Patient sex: F
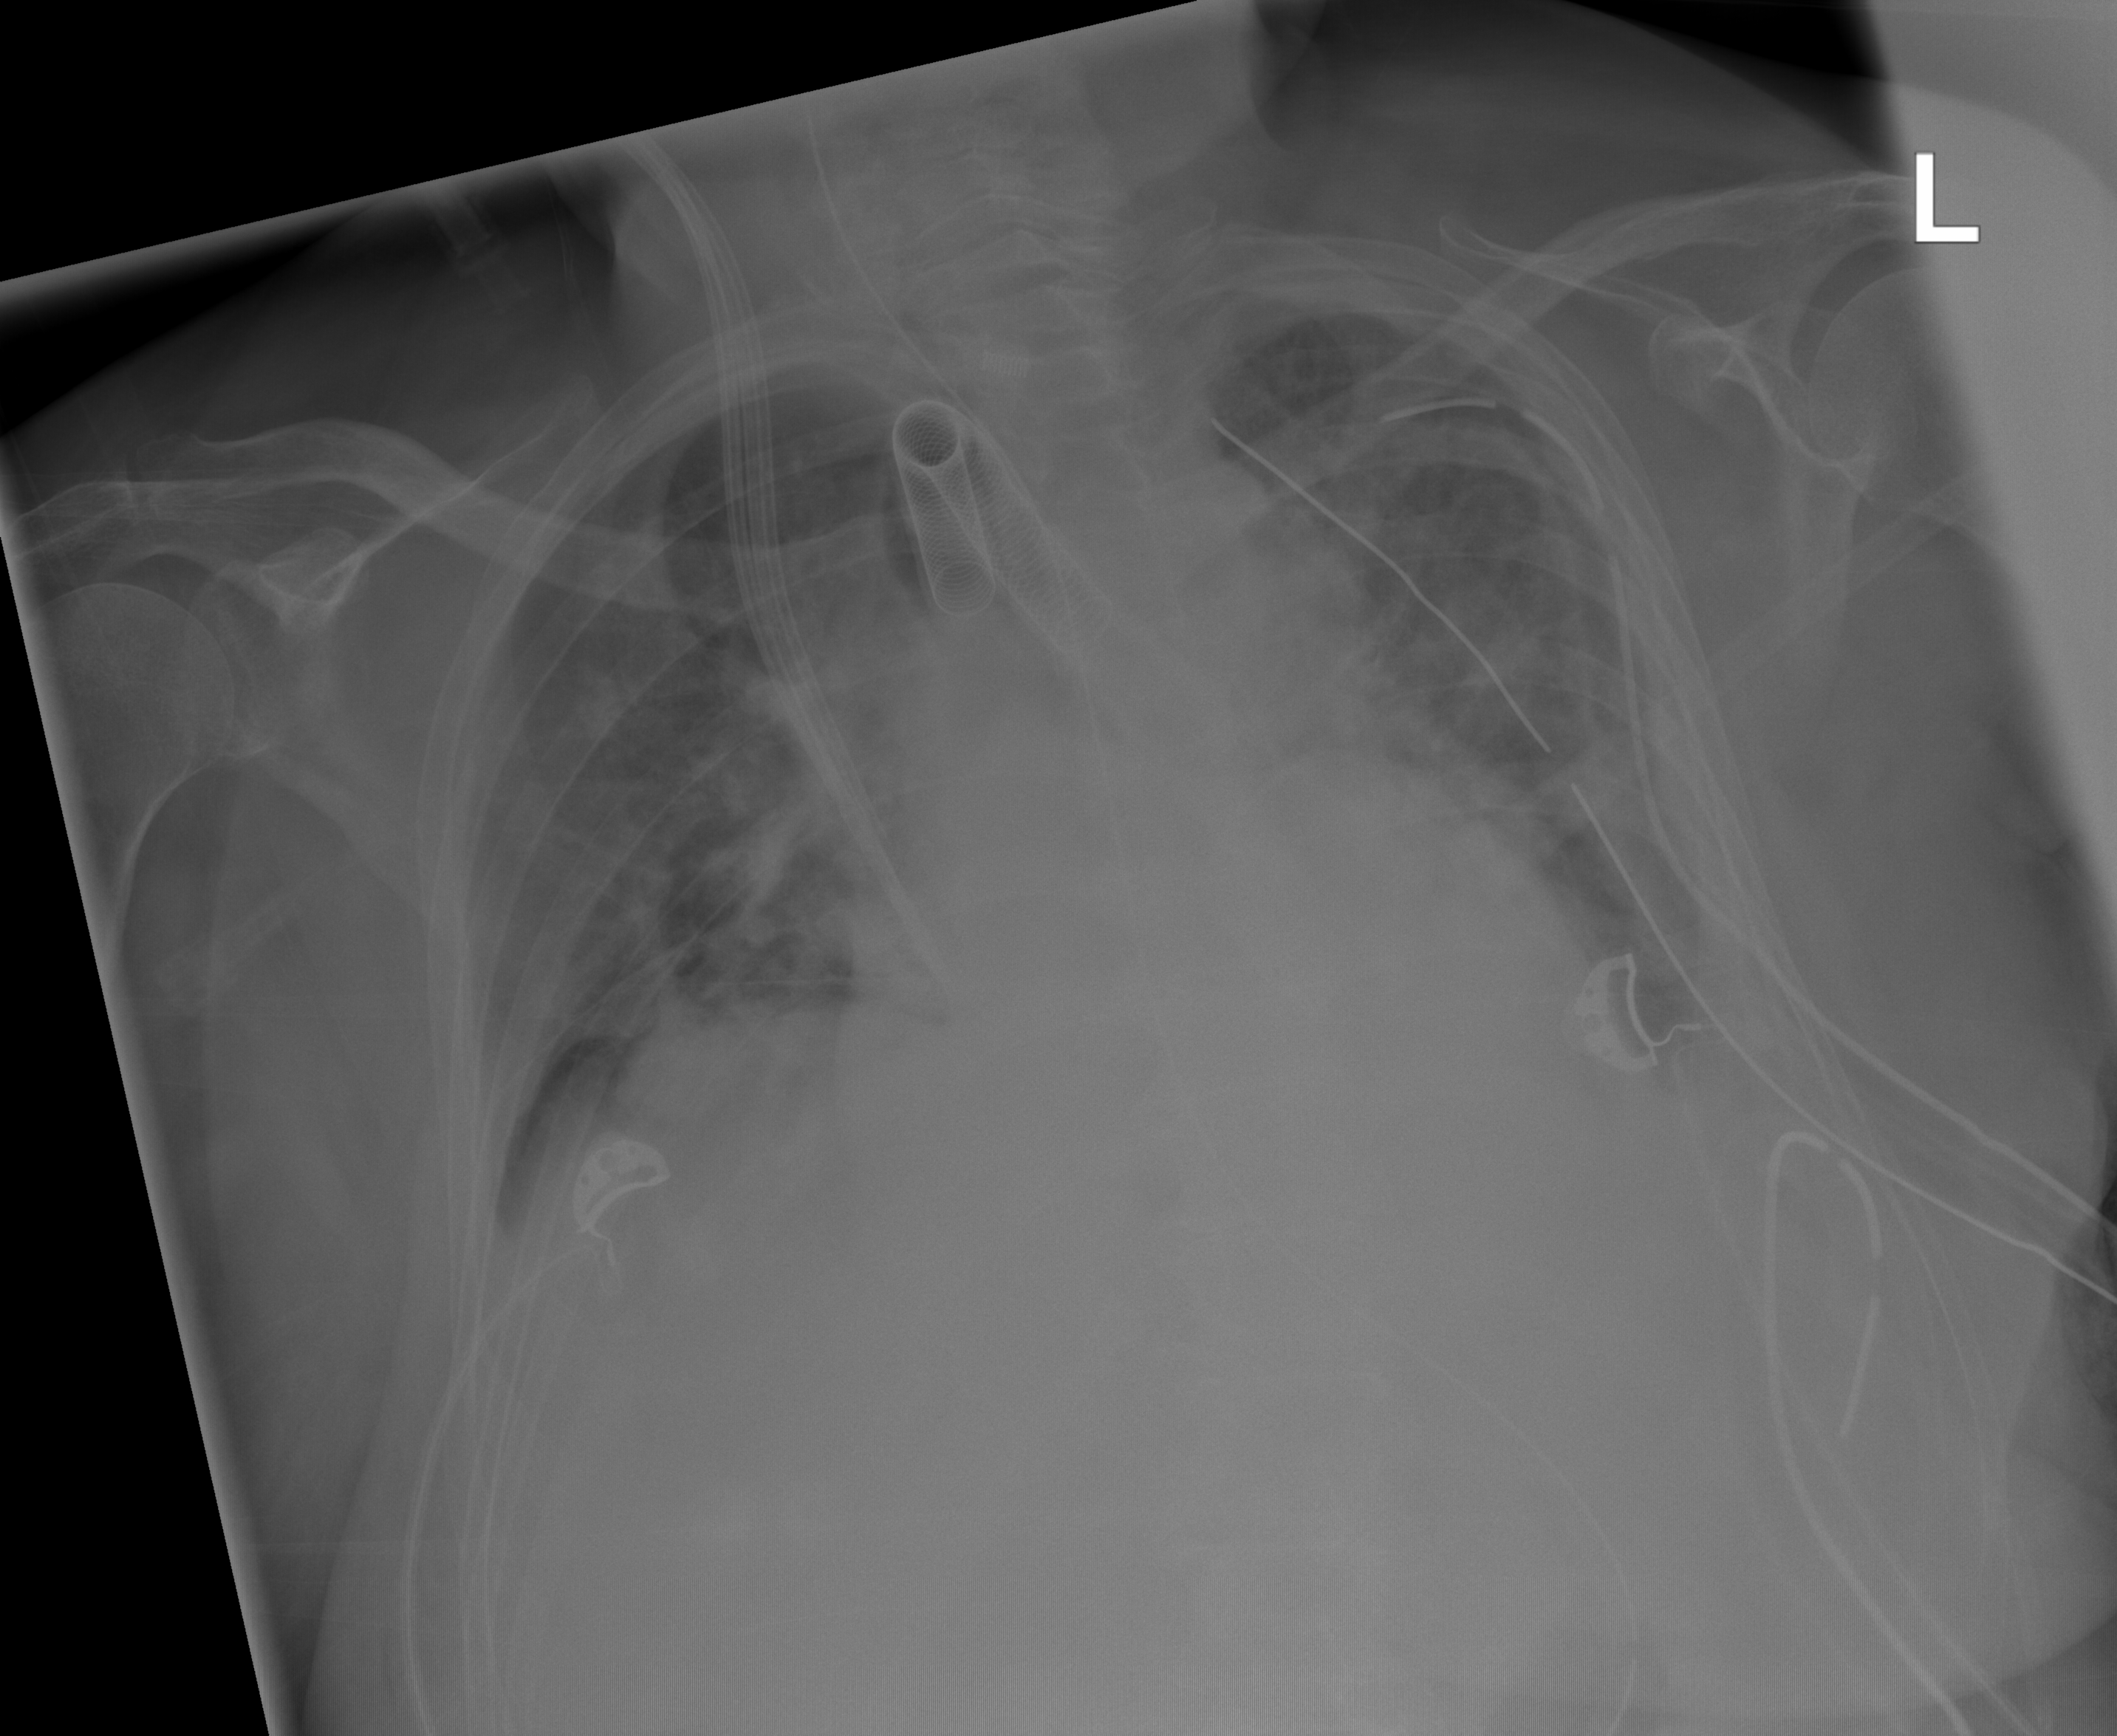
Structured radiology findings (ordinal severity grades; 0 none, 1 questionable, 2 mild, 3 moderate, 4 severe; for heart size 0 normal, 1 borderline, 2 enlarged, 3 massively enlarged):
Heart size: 2
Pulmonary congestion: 2
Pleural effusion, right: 2
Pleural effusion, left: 2
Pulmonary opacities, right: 2
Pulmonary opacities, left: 2
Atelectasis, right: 2
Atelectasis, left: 2